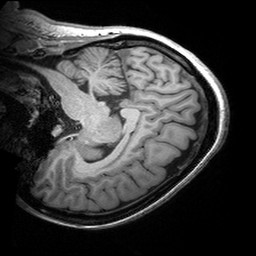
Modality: T1w
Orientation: sagittal
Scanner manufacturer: siemens
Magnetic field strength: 3 T
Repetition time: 2.53 s
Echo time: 0.00299 s